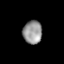
Tissue: lung
Cell type: Epithelial cells
Senescence score: 0.1952
Nuclear area (px): 433
Mean DAPI intensity: 149.194